Question: I am using the latest xCode 5 and I am trying to set Launch Images for my universal app. When I selected Launch images for iPhone, everything went fine. But now, when I am trying to select Launch images for iPad, there seems to be some bug in xCode, or main be I am doing something wrong.
-> I select an Image for iPad - Portrait Non-Retina (everything OK)
-> Now I select an Image for iPad - Portrait Retina (the image selected in above step will be de-selected automatically)

In the above image, an image was selected for the highlighted Portrait Non-Retina before I selected an image for Portrait Retina.
And this makes it impossible to select images for the last four items in the list shown in the image.
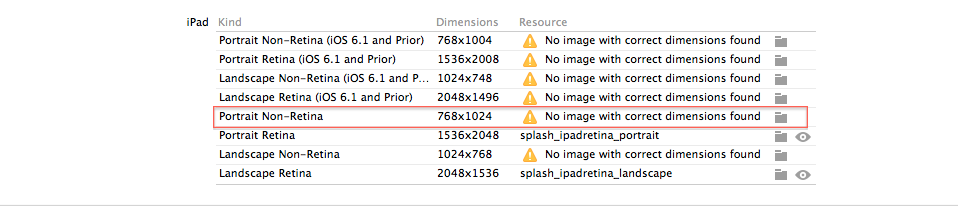
Answer: Make sure you use the @2x suffix convention for Xcode to recognise the retina image.